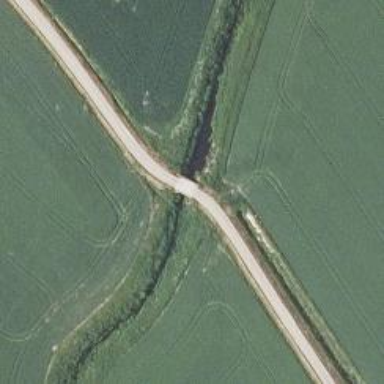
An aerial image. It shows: Unclassified road on bridge.